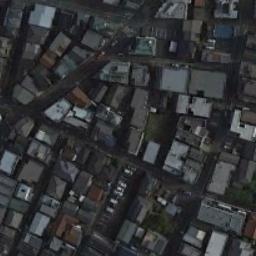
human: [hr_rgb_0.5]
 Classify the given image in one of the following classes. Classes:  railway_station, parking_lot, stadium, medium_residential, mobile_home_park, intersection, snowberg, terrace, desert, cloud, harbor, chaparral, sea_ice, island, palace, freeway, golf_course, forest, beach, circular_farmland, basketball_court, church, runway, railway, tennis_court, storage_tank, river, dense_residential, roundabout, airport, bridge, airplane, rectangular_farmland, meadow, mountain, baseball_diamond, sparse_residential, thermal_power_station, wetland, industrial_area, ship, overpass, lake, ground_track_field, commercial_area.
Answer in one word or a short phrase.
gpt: dense_residential